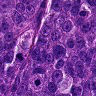
Metastatic tissue present: yes